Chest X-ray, AP view. Patient: 57 years old, sex M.
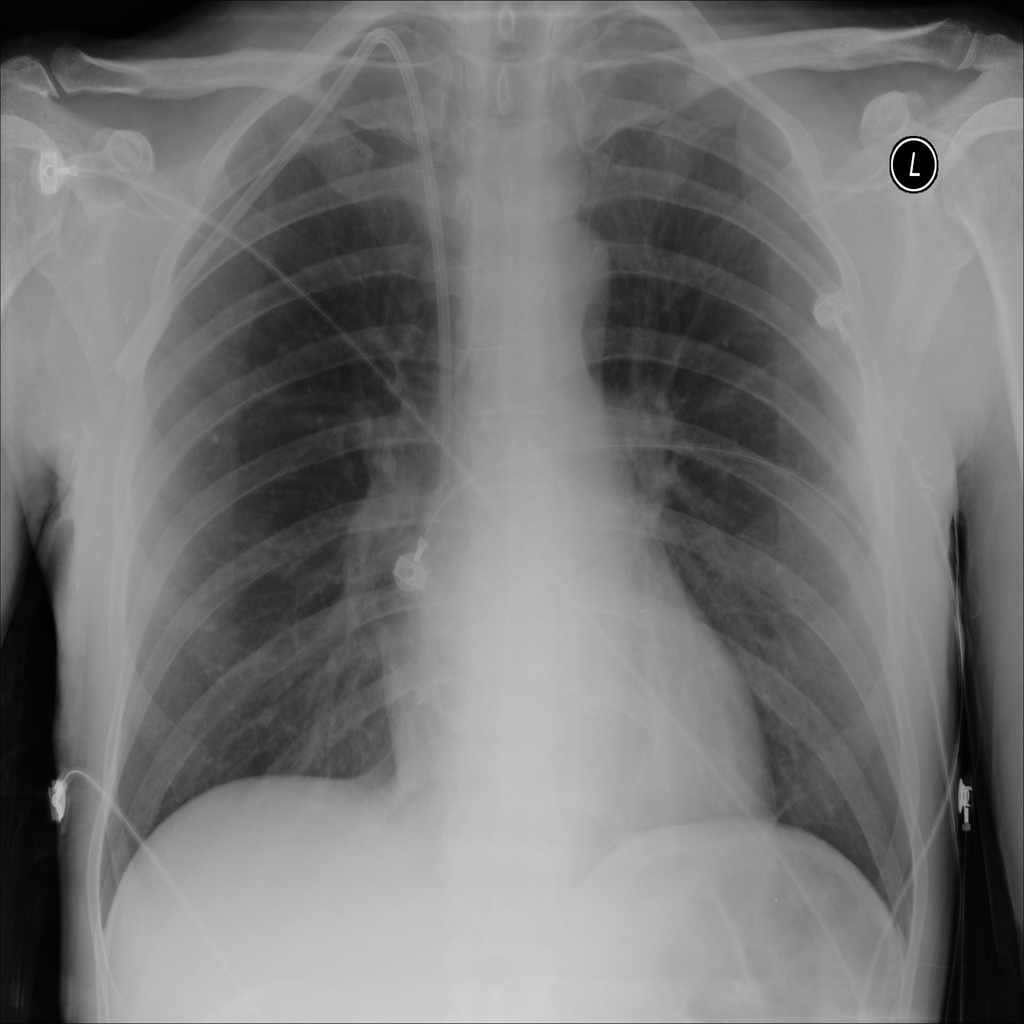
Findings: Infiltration